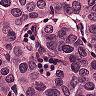
Metastatic tissue present: yes